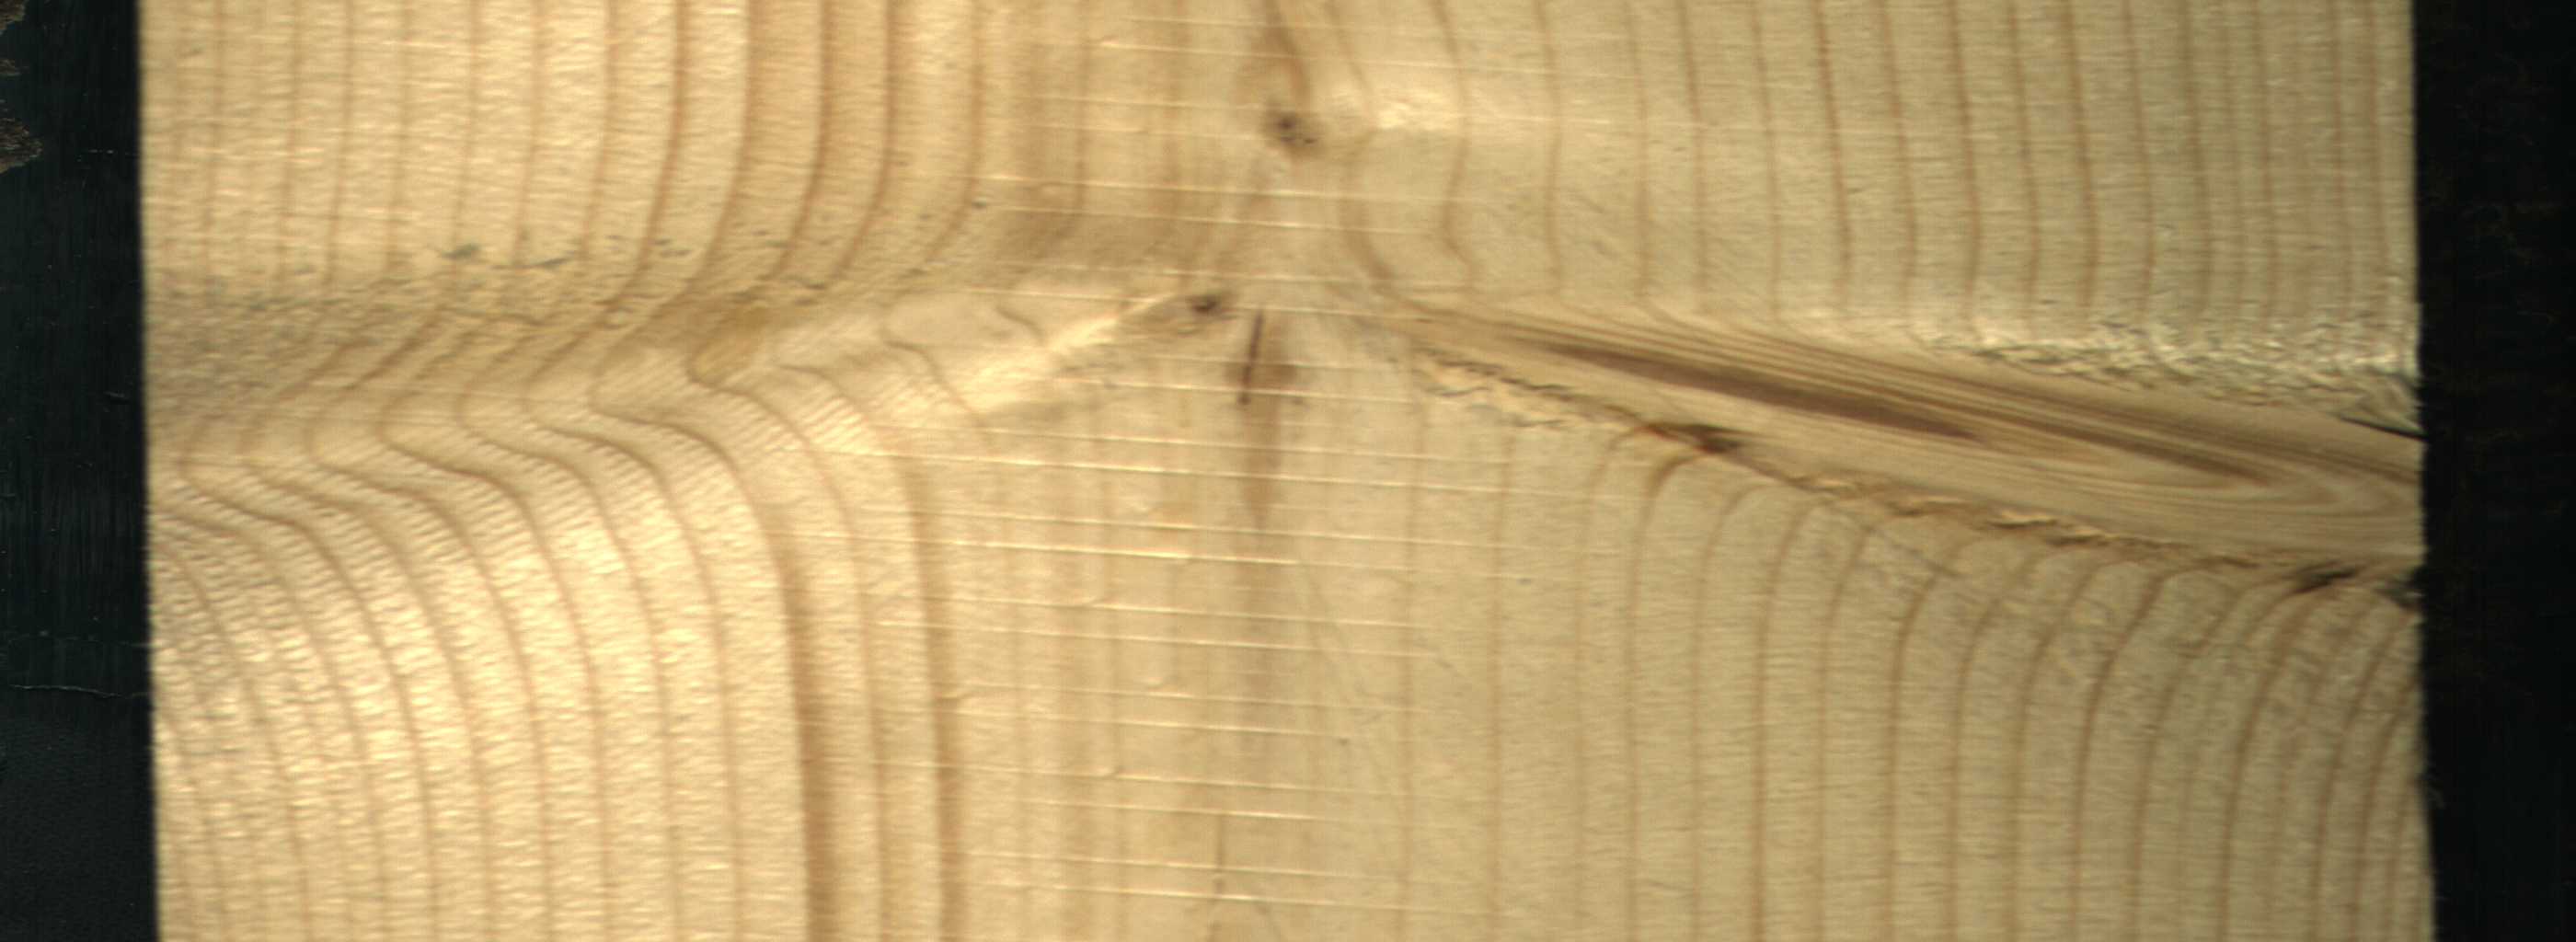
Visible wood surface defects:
Live_Knot
Live_Knot
Live_Knot